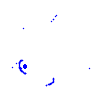
Particle: pion